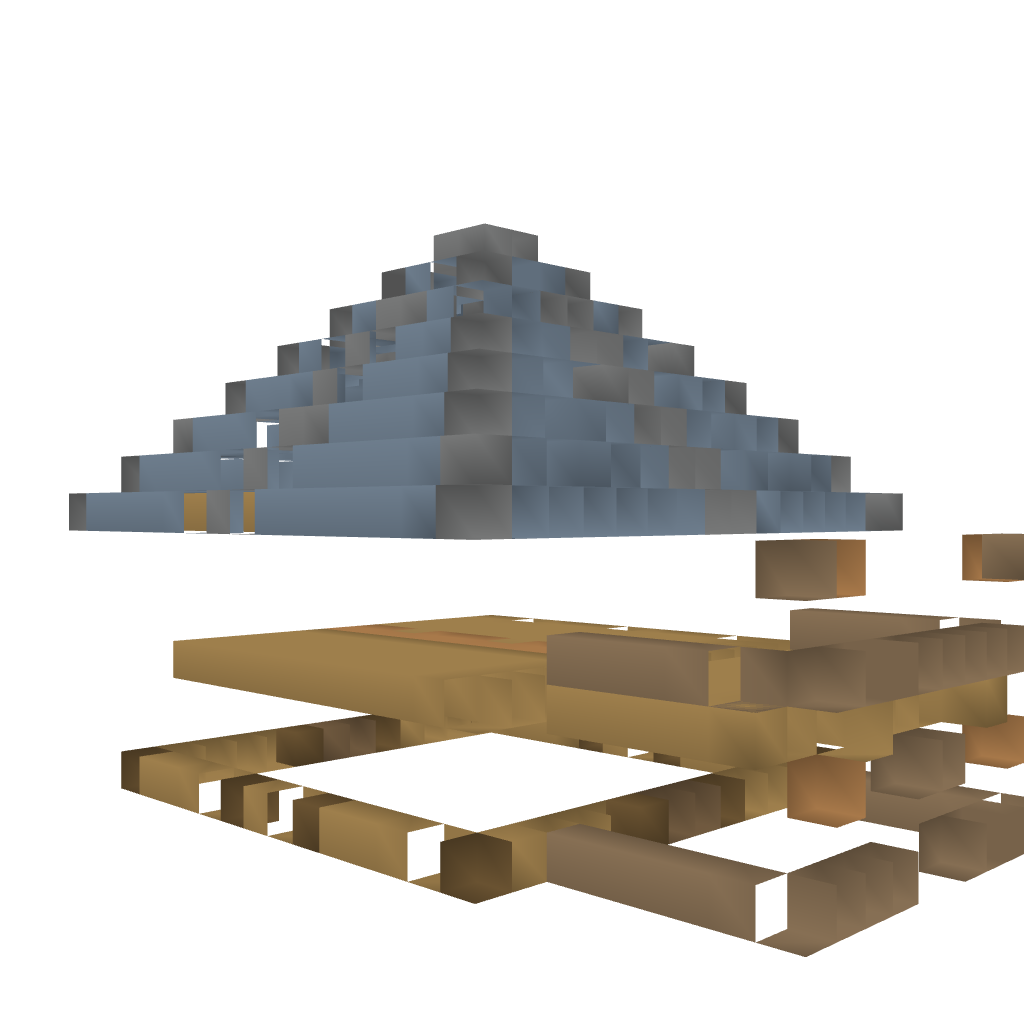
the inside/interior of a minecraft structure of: Just A House